Question: What offer is advertised?
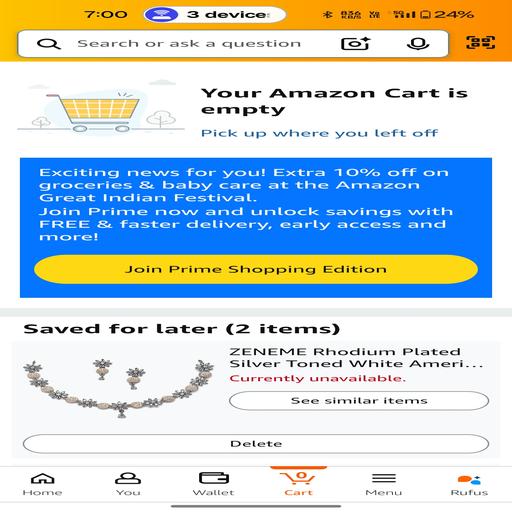
Answer: Extra 10% off